Interaction volume radius: 5 \u00c5
Interaction volume height: 20 \u00c5
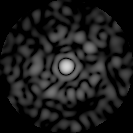
Disorder parameter: 0.8483